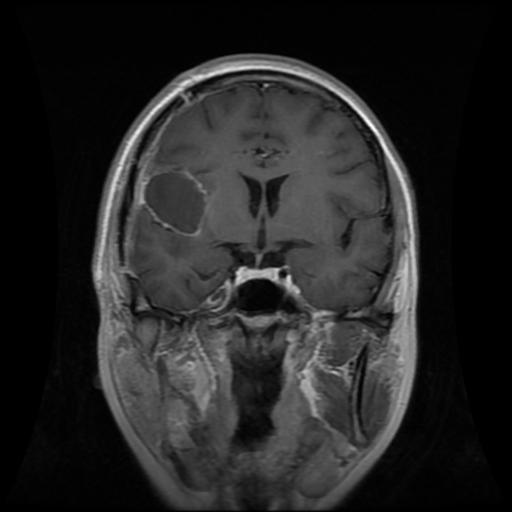
Label: glioma